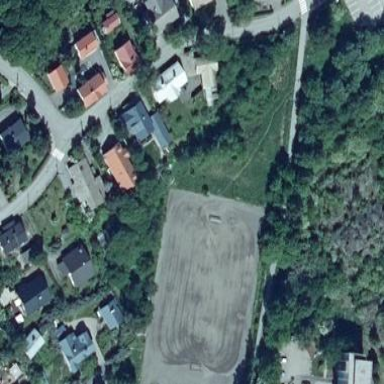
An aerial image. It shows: Multi-sport pitch with fine gravel surface for leisure land activities.